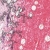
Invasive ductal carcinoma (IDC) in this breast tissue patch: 0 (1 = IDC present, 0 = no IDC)